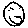
Label: smiley face